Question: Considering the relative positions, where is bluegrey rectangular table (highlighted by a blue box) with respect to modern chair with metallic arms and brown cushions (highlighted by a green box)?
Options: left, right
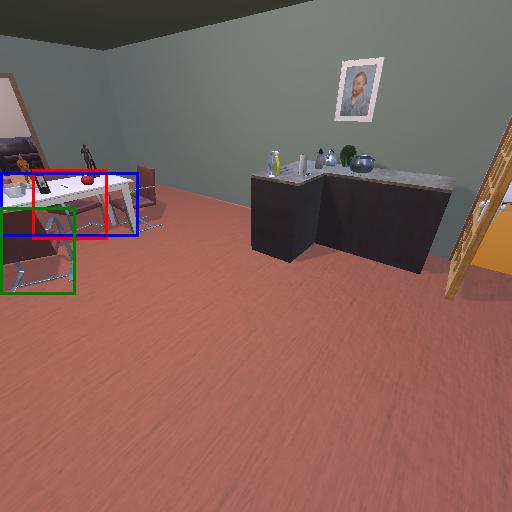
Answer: left